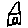
Label: house